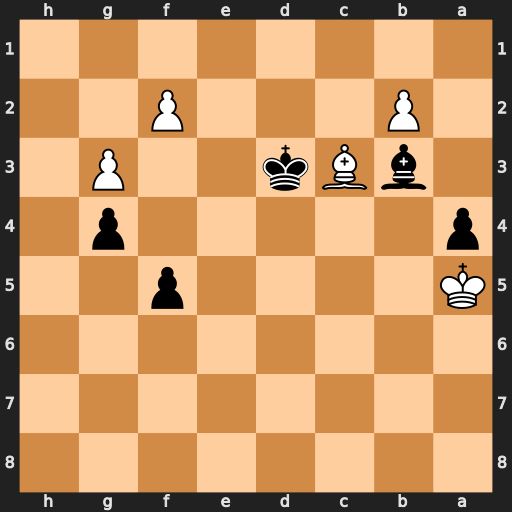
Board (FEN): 8/8/8/K4p2/p5p1/1bBk2P1/1P3P2/8
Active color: b
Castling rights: -
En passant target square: -
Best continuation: a3 bxa3 Kxc3